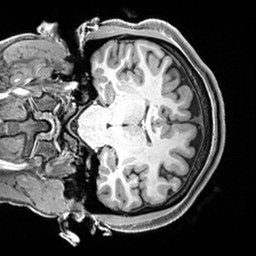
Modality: T1w
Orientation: coronal
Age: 20
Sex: female
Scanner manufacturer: siemens
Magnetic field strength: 3 T
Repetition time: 2.4 s
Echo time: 0.00217 s